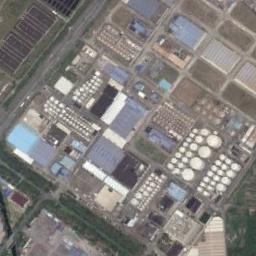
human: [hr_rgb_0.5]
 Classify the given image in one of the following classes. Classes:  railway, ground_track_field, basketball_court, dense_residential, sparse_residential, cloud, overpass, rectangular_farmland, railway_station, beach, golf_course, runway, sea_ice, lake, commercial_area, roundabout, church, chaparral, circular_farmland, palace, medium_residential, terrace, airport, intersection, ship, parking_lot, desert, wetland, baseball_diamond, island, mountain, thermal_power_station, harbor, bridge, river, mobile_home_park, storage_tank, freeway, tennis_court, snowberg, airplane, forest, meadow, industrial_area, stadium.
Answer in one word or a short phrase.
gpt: storage_tank